Question: I am learning how to create an ubuntu server to use to host a database and run a script as a thread to do some things for my graduation project...
I installed ubuntu server with lamp environment and managed to connect it to an ethernet local network that connects to the internet .. my design looks like this

except the router is also connected to a dsl modem and to the internet...
I can easily connect to the server from the local network but how can I connect to it from outside this private network ?
I know the router public ip address and the server private ip address
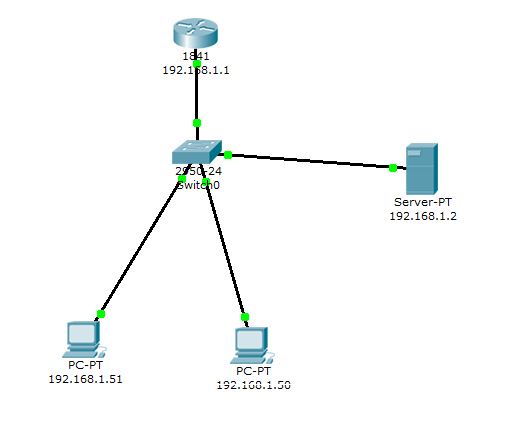
Answer: You need 'port forwarding'. mean, in your router settings you define that incoming requests to specific port/protocol will redirects to specific ip (of the ubuntu).
See <URL>